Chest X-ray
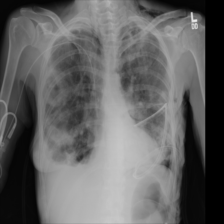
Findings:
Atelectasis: negative
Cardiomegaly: negative
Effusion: positive
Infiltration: positive
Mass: negative
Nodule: negative
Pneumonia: negative
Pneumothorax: positive
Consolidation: negative
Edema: negative
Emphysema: positive
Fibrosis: negative
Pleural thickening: negative
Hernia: negative